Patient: sex M, age 76
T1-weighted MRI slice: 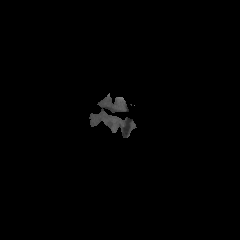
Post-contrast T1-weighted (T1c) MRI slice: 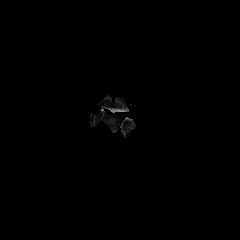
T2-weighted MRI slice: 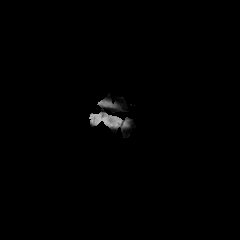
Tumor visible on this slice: no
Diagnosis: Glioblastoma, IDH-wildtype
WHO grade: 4